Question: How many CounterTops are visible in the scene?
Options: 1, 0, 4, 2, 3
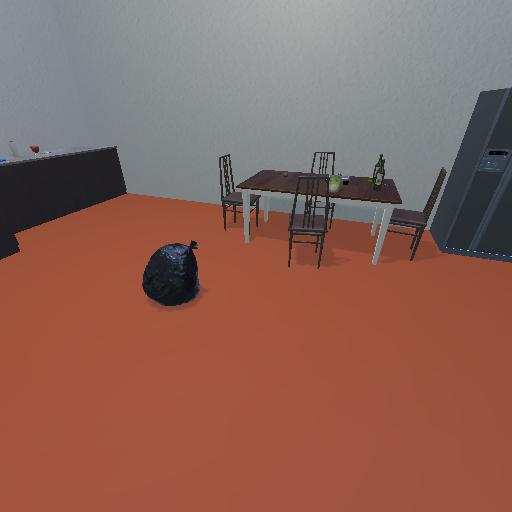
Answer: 1